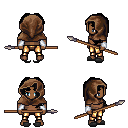
a pixel art fantasy rpg character, male body template, human, dark skin, leather shoulder armor, gold greaves, black princess hairstyle, cloth hood, white cloth bracers, gray slippers, spear, four views (front, back, left, right), 2x2 character sprite sheet, small pixel art, hard edges, no anti-aliasing